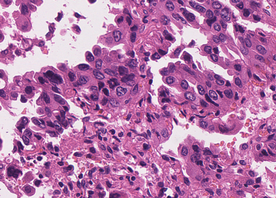
Tumor epithelial tissue: yes
Tumor-associated stroma tissue: yes
Normal tissue: no